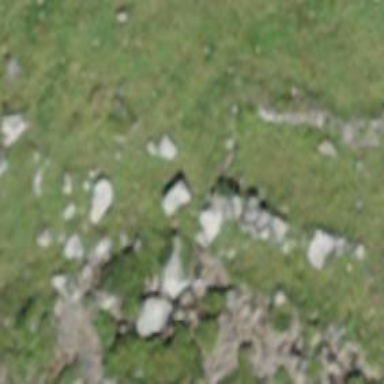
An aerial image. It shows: Wall made of dry stone.